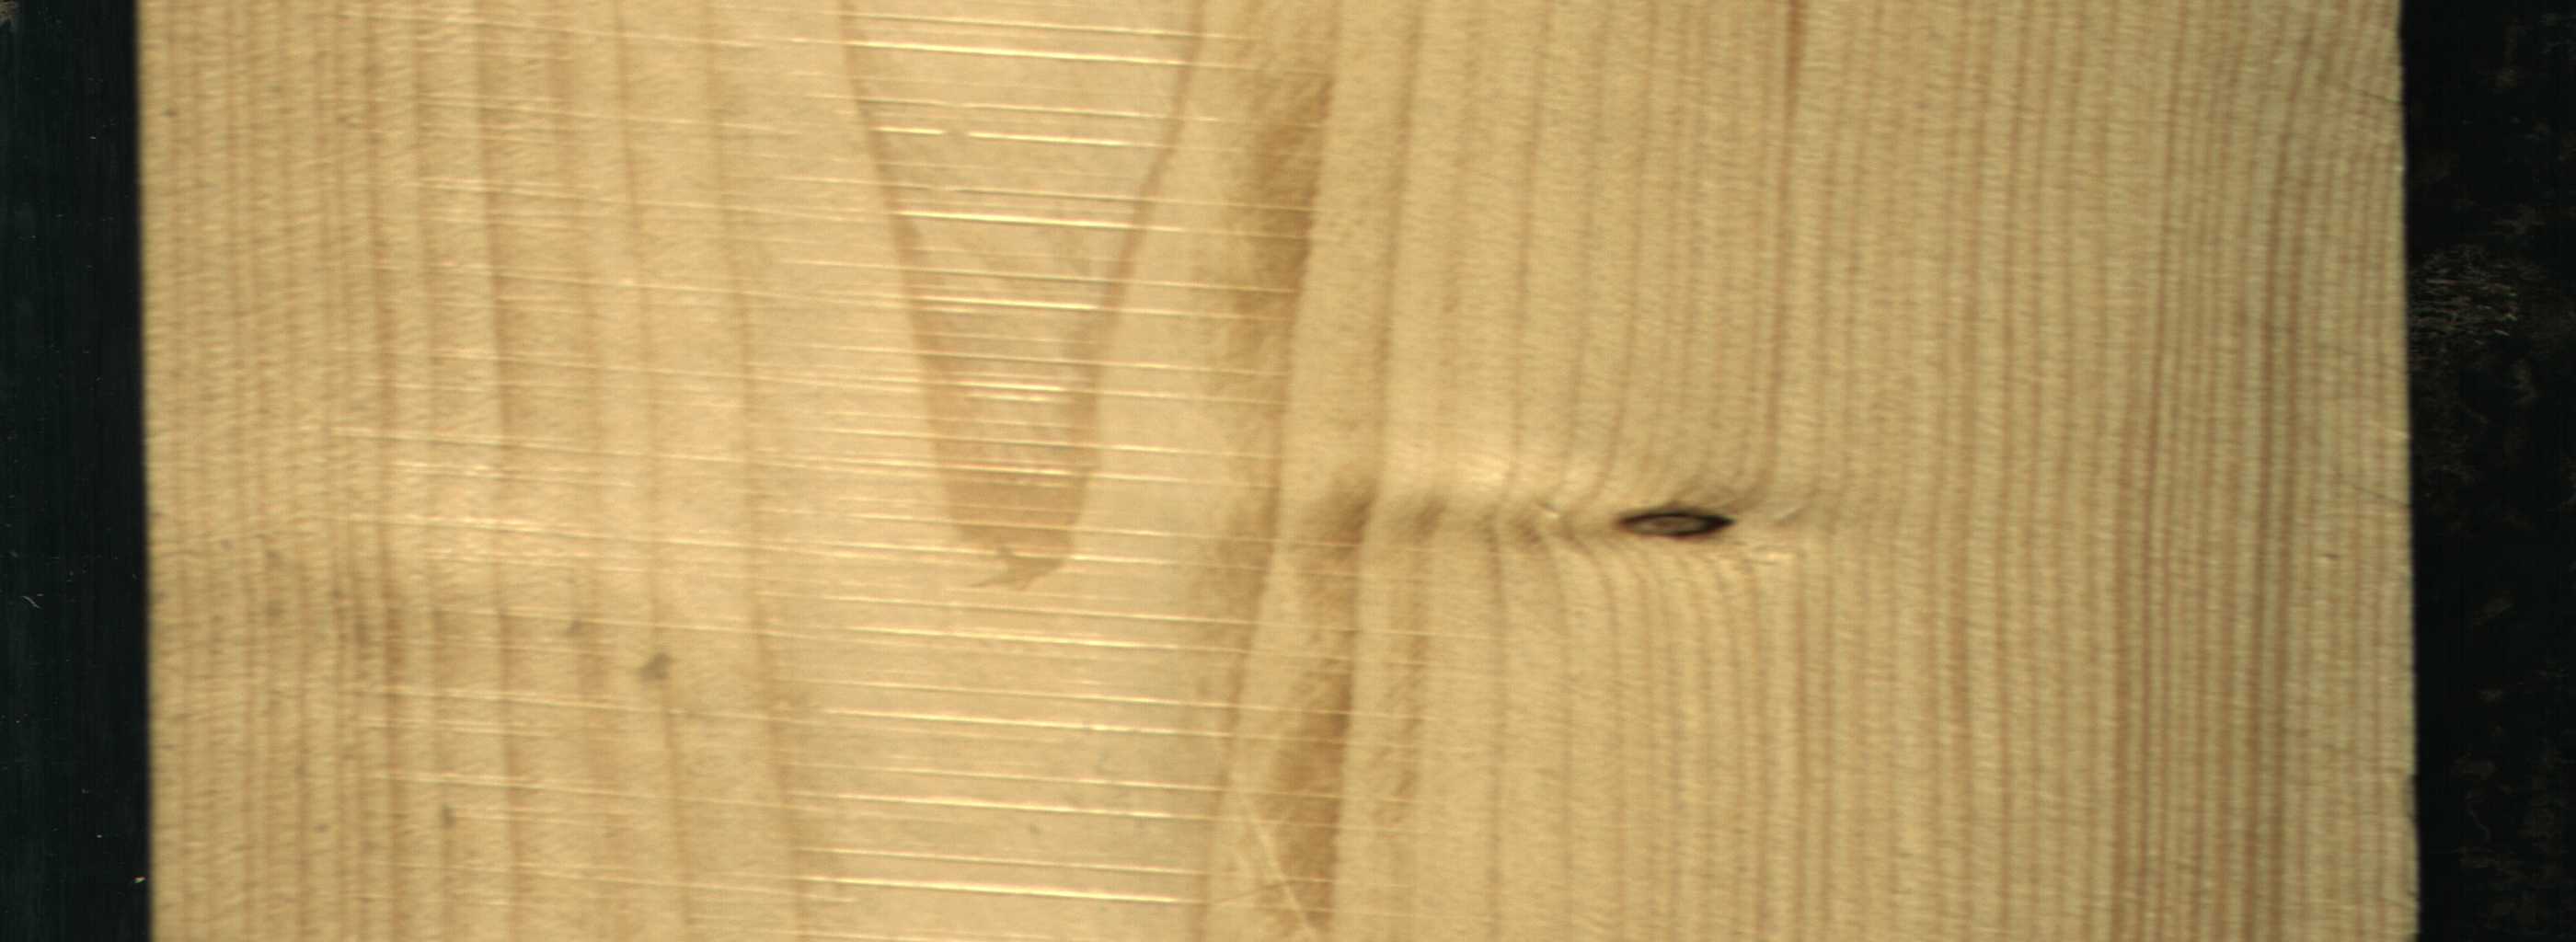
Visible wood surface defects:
Dead_Knot